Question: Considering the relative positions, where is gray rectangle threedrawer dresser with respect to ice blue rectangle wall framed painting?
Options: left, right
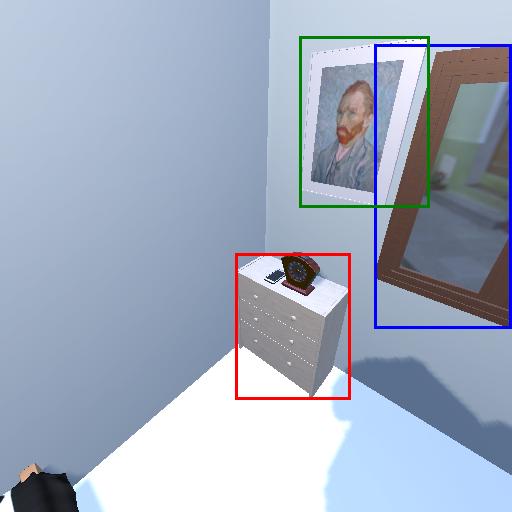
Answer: left